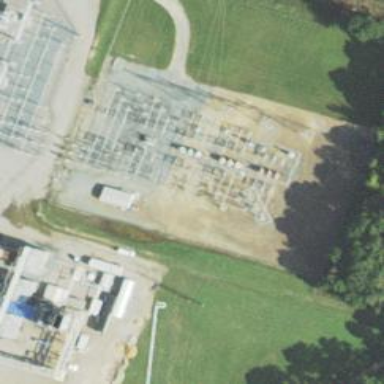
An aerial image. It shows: Switch used for power control.